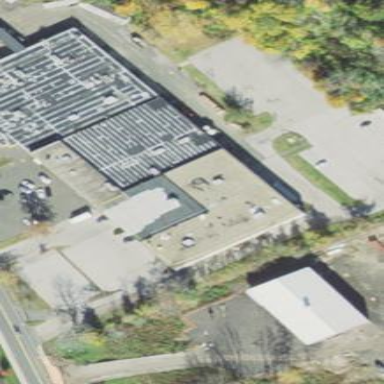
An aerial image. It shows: Part of building.